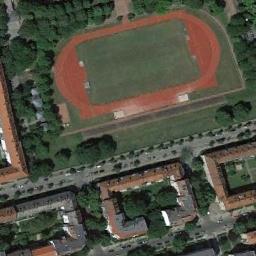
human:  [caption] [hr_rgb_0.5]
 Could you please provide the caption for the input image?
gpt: There are many buildings next to the ground track field .

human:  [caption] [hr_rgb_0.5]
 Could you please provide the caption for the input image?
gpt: The track and field is built on the lawn, A road away from the residential area, And there is a lot of vegetation around it .

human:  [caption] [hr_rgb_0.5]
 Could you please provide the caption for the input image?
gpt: The track in the field is not colored .

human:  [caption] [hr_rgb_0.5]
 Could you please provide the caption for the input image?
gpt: The ground track field is surrounded by some trees and some buildings arranged neatly  are next to the ground track field .

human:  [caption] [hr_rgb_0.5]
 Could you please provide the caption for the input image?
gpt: There are some green trees around the ground track field with a red track .